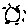
Label: sun